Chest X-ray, PA view. Patient: 55 years old, sex F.
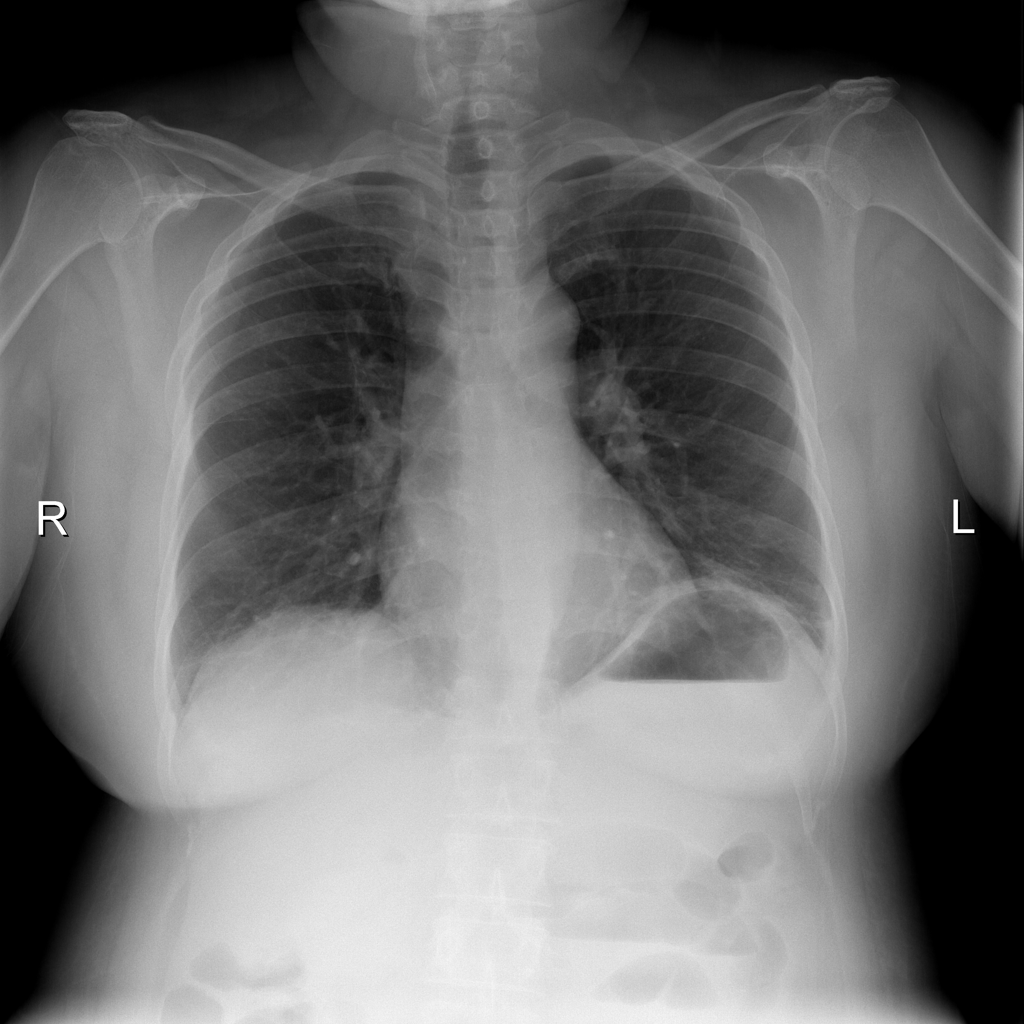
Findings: Atelectasis, Pneumonia